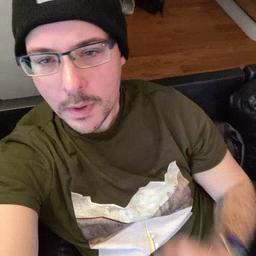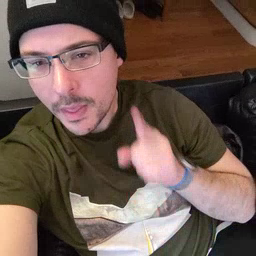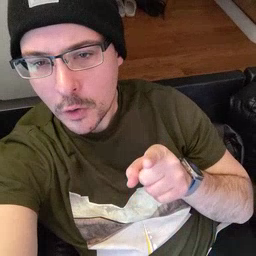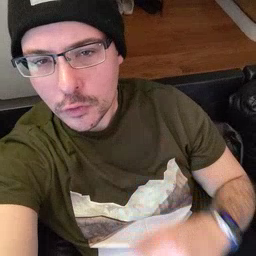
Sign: there